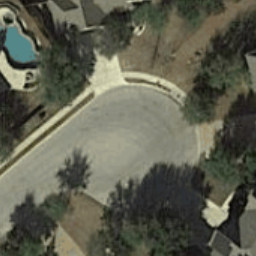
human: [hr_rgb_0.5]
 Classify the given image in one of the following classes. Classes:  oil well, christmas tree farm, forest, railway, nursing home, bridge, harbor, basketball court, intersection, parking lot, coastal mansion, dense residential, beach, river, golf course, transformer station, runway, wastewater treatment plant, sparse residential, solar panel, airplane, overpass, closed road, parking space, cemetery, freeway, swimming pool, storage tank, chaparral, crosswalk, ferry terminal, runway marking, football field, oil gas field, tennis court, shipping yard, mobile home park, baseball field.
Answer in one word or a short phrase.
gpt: closed road